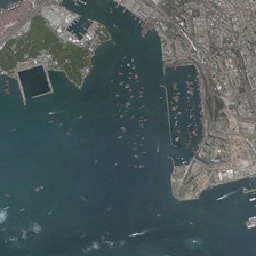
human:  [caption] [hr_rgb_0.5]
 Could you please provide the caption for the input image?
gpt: Many ships are cruising near this busy harbor.

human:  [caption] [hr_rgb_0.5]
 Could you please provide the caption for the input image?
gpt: There are several ports at the end of the city.

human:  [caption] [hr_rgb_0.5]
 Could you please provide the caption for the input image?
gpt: There are several ports on the edge of the city.

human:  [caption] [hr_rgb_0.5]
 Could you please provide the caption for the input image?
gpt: There are several ports on the outskirts of the city.

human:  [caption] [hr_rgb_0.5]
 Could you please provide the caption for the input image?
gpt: Many ships cruise near the busy port.